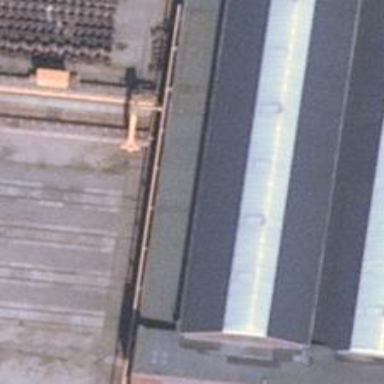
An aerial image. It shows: Signal on the railway track.